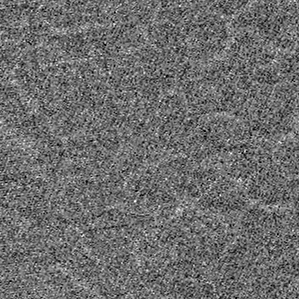
Label: frost